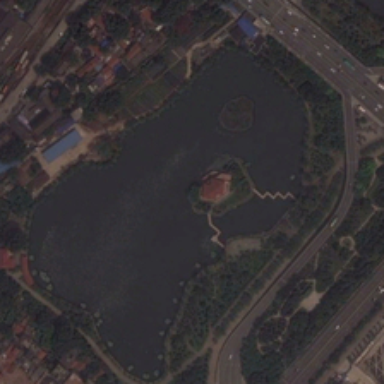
Many green trees and some buildings are around a large park near a road .